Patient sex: M
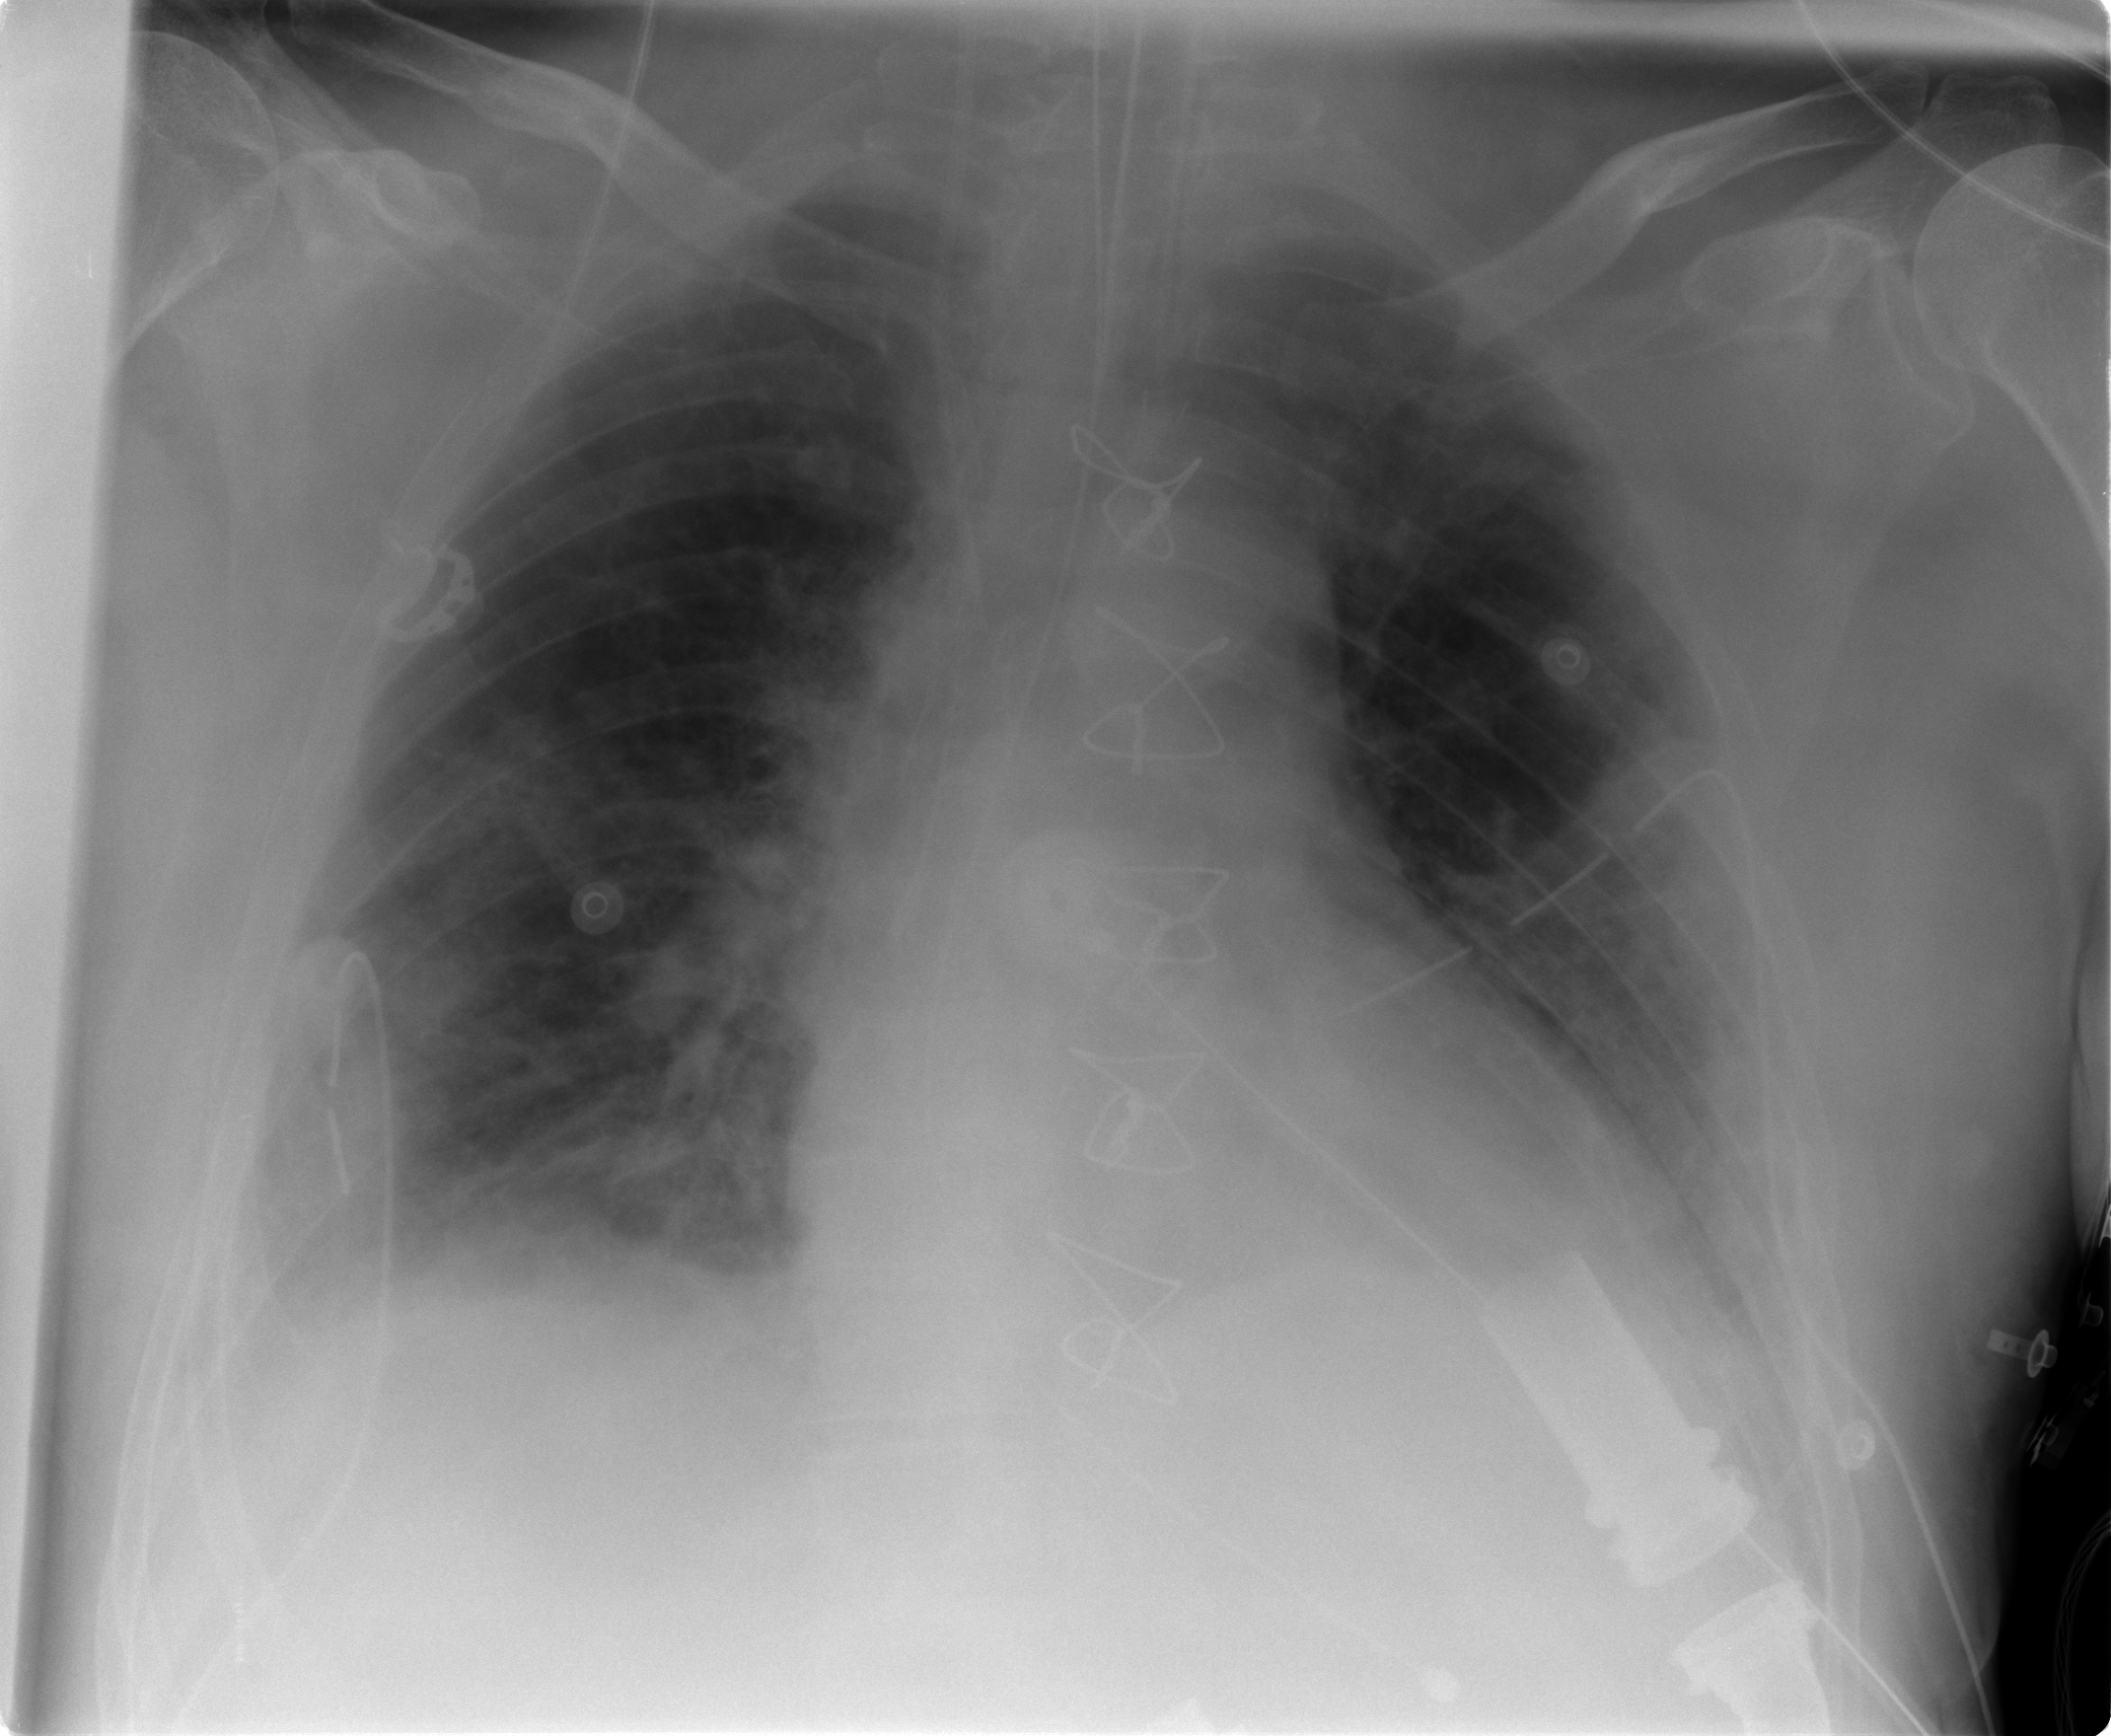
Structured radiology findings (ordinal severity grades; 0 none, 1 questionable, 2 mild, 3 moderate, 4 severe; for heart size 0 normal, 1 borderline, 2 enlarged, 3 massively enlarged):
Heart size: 2
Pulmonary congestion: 2
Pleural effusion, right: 2
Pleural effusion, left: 2
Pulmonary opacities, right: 2
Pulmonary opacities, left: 2
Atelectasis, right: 2
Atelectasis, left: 2